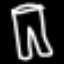
Label: pants